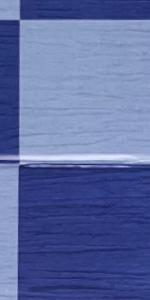
Label: Empty